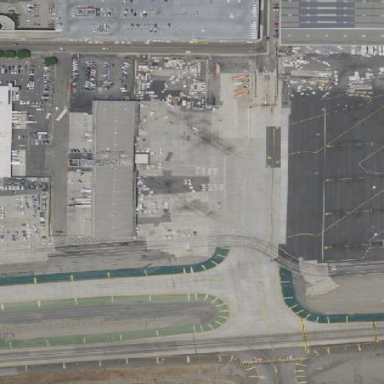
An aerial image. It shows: Apron at the airport.